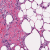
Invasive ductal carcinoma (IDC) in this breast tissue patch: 0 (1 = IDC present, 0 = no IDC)